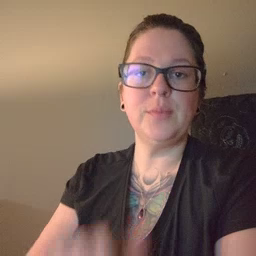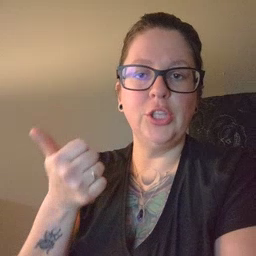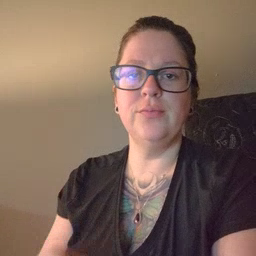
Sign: another